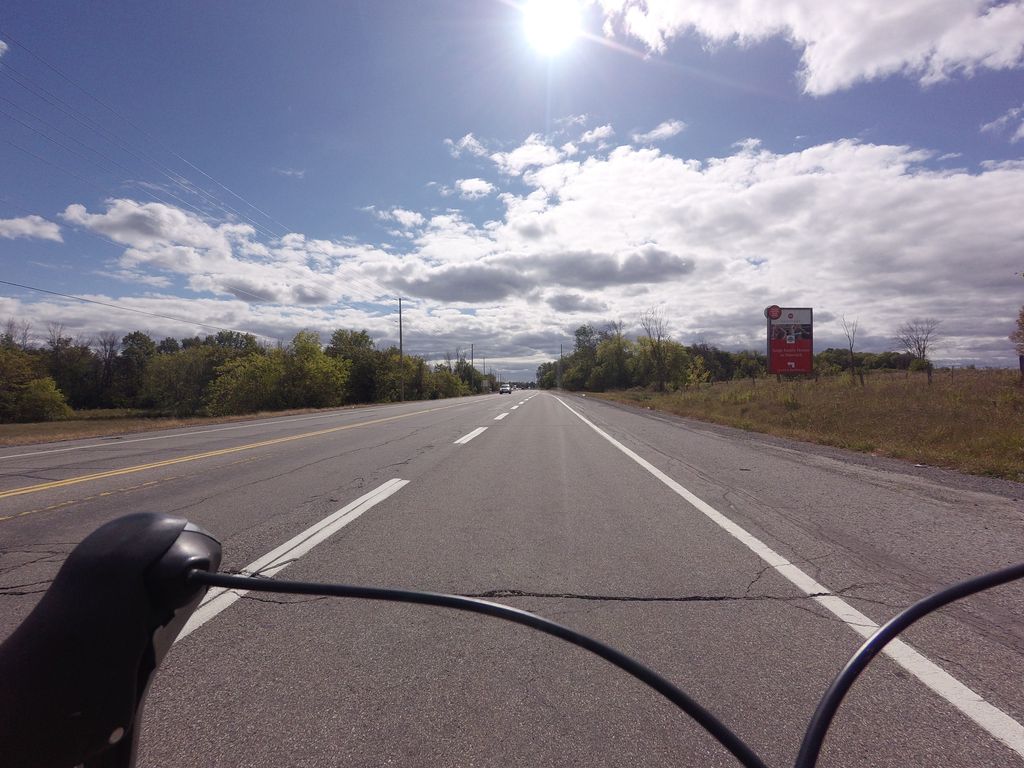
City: ottawa-gatineau